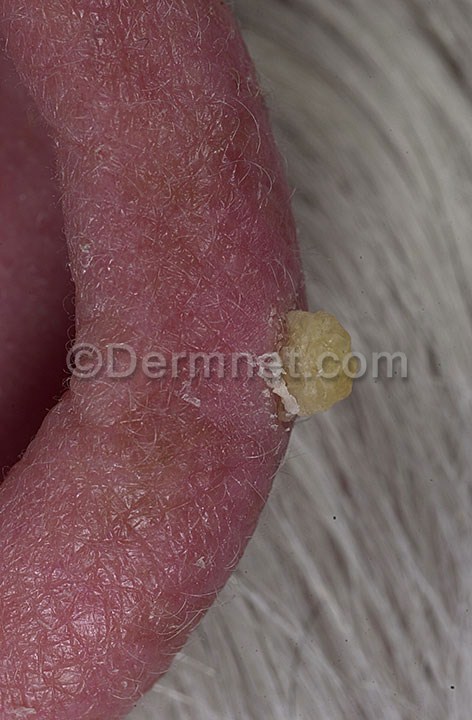
Disease: Actinic Keratosis Basal Cell Carcinoma and other Malignant Lesions